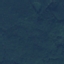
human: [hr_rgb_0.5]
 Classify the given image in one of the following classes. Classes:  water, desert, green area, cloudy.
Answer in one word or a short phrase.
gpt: green area